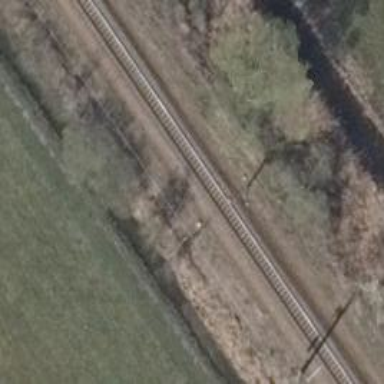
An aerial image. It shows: Light signal at railway crossing.